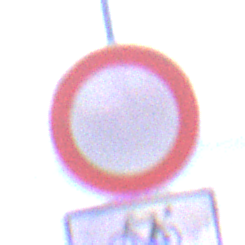
Verkehrszeichen: VerbotFahrzeugeAllerArt
Zusatzzeichen unten: EinspurigeFahrzeugeFrei6
Umgebung: Outdoor, Nature
Tageszeit: MorningAfternoon
Wetter: Clear
Licht: Natural
Jahreszeit: NotSpecified
Kontrast: HighContrast